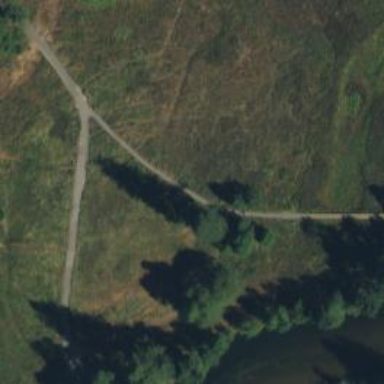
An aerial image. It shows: Asphalt path with excellent trail visibility.